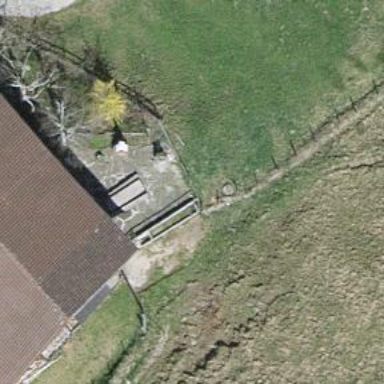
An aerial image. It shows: Picnic table located in leisure land area.